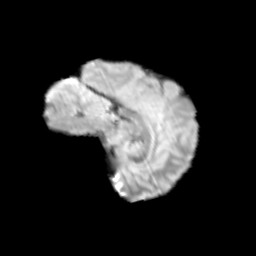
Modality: T2w
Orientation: sagittal
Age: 12
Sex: female
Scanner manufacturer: siemens
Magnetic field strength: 3 T
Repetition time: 3.8 s
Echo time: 0.07 s